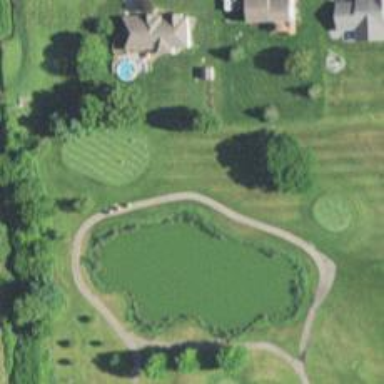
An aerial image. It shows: Path for both road and golf.